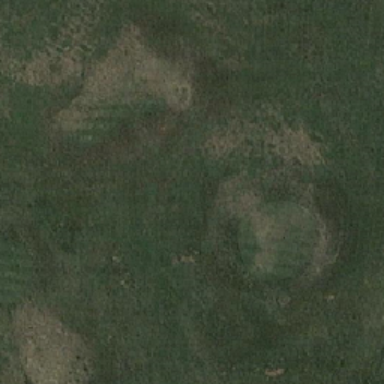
Many of the patterns are on the grass .